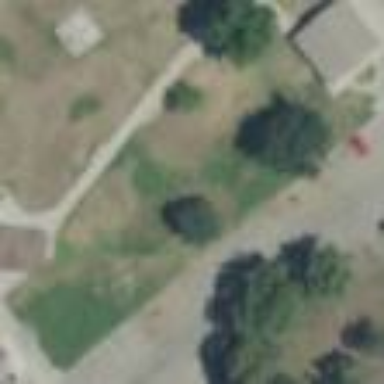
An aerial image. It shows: Grassy park area with trees. This park is of grass type.